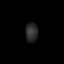
Tissue: lung
Cell type: Endothelial cells
Senescence score: 0.6223
Nuclear area (px): 234
Mean DAPI intensity: 43.474